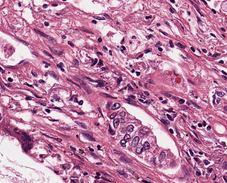
Tumor epithelial tissue: yes
Tumor-associated stroma tissue: yes
Normal tissue: no